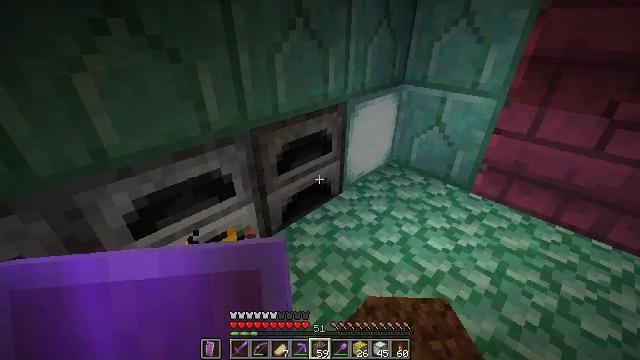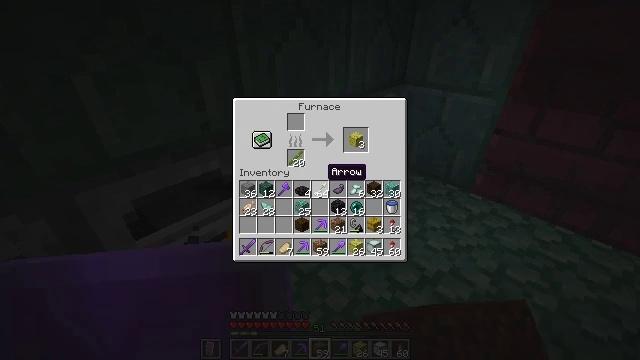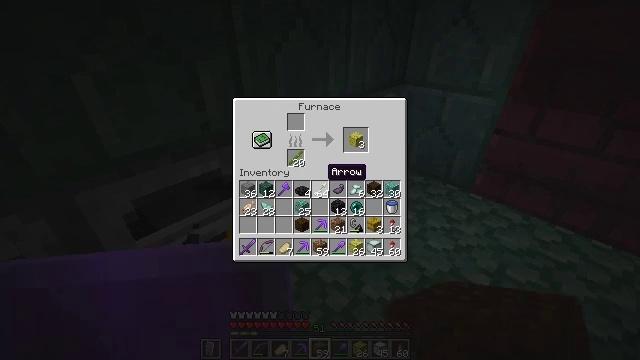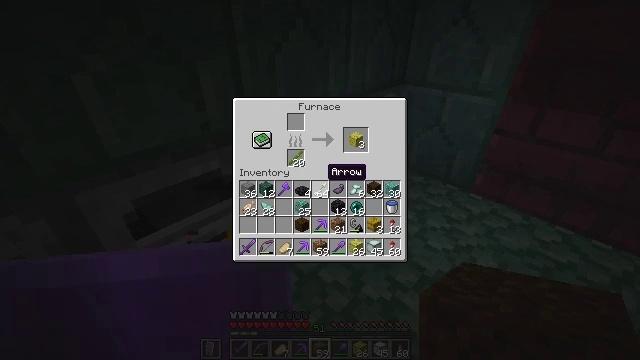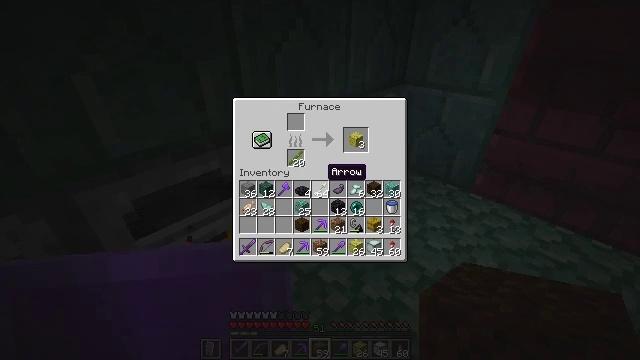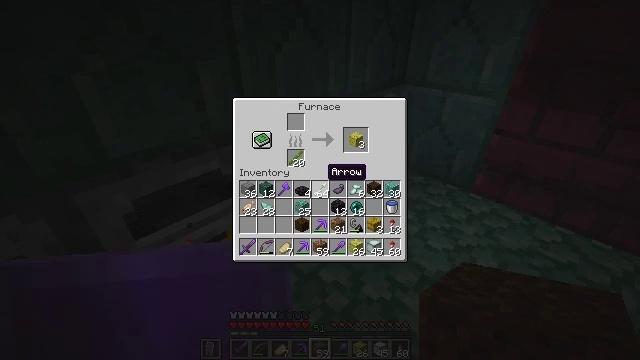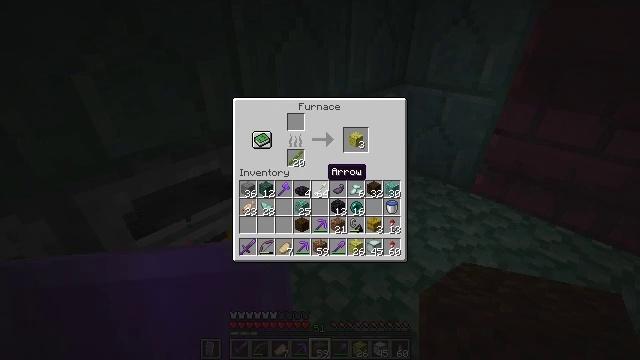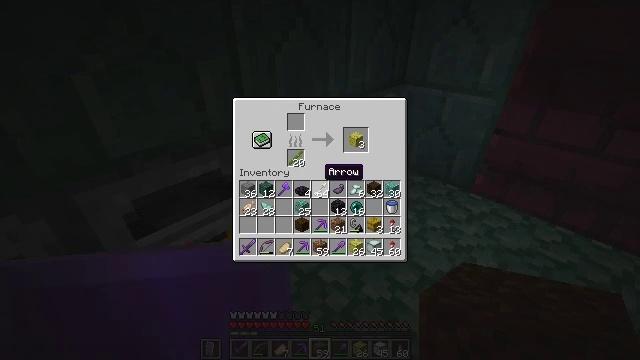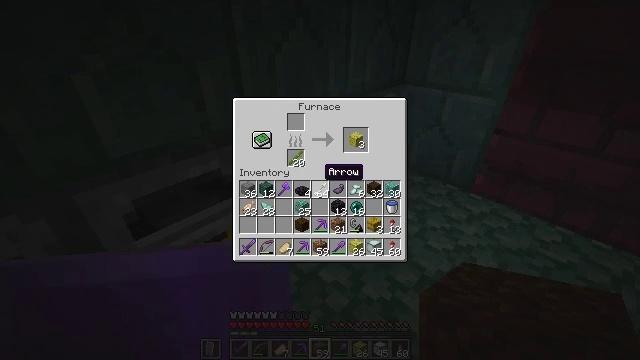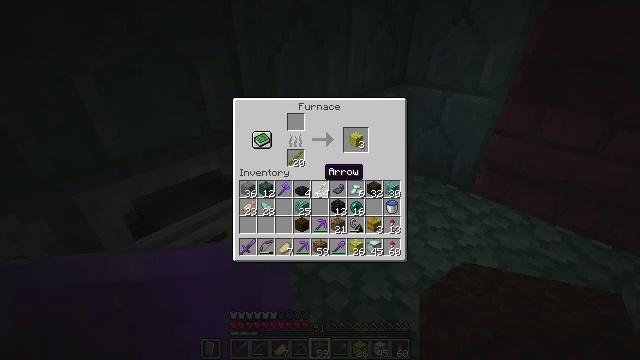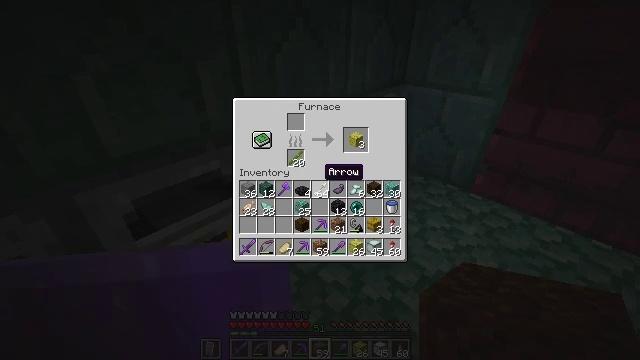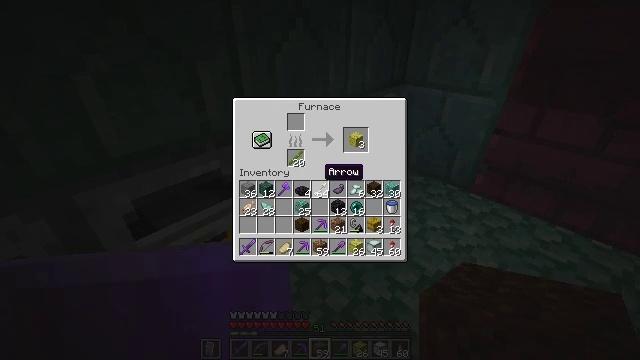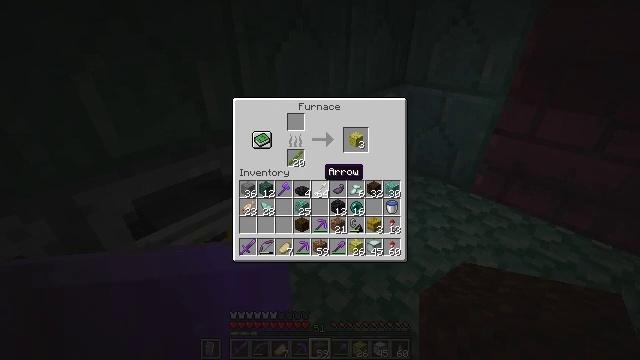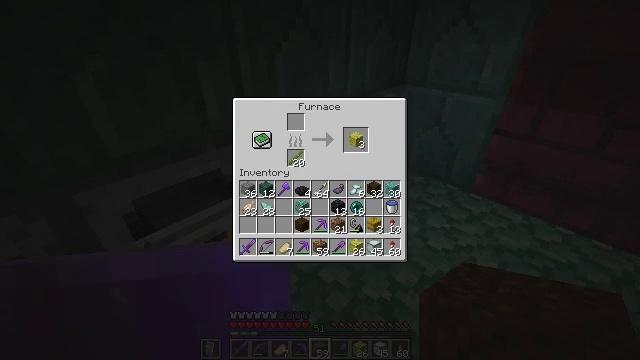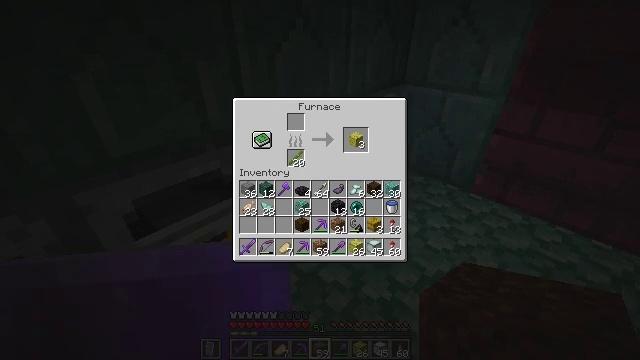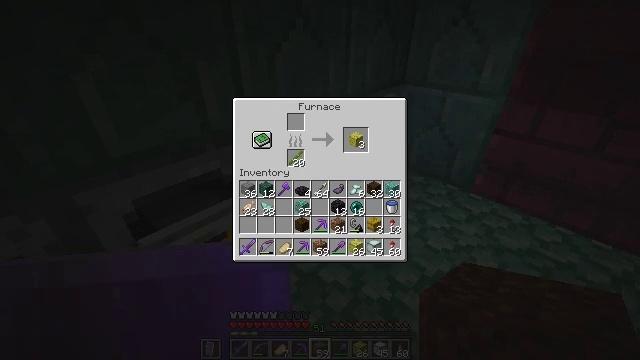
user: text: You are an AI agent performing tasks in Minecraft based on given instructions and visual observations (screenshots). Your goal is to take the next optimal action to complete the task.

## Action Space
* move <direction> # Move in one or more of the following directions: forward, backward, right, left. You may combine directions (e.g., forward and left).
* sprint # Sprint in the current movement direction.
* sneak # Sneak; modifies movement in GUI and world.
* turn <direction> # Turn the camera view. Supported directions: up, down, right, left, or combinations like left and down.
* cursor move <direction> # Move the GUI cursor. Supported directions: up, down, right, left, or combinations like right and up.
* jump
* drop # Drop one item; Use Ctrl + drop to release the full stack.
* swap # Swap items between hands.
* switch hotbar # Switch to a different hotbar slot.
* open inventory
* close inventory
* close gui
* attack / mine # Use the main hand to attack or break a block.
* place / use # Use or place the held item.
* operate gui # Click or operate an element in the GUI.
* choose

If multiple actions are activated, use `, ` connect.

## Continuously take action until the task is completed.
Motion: motion action
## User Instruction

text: craft item sponge
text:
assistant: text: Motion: no_op
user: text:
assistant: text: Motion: no_op
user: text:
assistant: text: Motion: no_op
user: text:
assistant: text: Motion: no_op
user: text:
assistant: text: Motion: no_op
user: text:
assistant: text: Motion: no_op
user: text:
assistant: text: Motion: no_op
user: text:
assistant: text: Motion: no_op
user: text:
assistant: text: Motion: no_op
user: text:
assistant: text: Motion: no_op
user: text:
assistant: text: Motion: no_op
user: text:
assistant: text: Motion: no_op
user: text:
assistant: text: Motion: no_op
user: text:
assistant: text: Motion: turn right and up
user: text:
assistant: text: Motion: turn right and up
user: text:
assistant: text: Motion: no_op
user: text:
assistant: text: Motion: no_op
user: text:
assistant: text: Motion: no_op
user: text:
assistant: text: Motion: no_op
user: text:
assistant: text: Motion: no_op
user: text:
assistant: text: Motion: sneak
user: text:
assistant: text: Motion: sneak
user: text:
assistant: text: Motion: sneak
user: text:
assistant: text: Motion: sneak
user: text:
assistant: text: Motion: sneak
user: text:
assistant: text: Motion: sneak
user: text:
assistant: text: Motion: sneak
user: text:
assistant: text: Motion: sneak
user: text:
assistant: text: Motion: sneak, attack / mine
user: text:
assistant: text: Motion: sneak, attack / mine